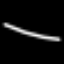
Label: line